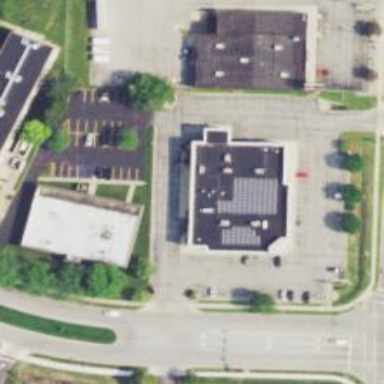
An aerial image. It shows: Pharmacy providing healthcare services.